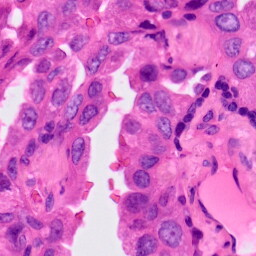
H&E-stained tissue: Lung